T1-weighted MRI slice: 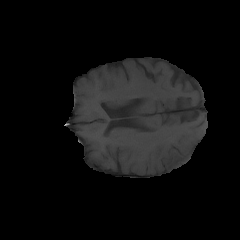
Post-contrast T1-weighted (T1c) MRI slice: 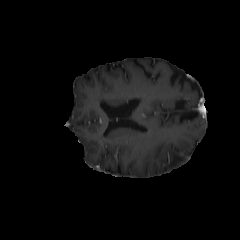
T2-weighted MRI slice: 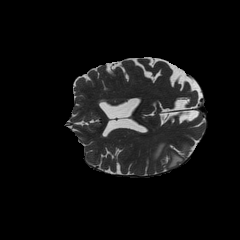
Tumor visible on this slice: yes